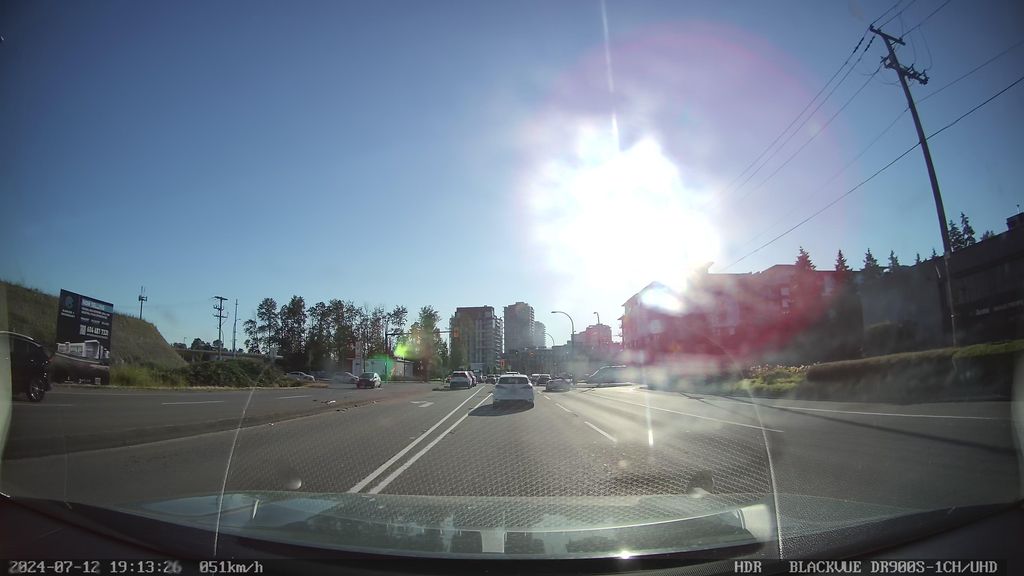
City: vancouver